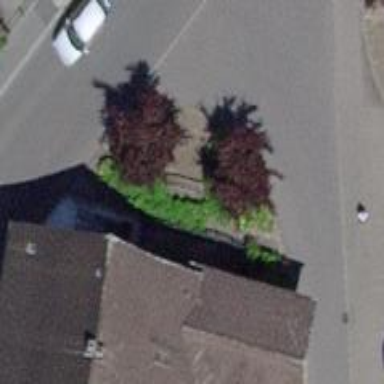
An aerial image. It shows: Brown bench in the vicinity.